Question: Is it possible to just use audio control and hide others from html5 video controls bar?
I want to hide control bar and just use audio turn off/on button. I read <URL> but can't find the solution.
Is it possible to change css positions audio mute button? i marked on this picture.
<URL>

Edit: Do we have any chance to change video control's css and re-style them for our needs?
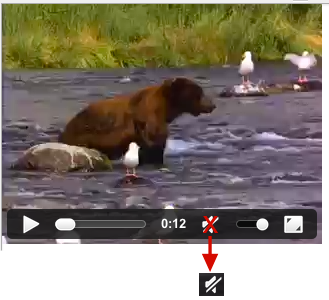
Answer: You can style the native controls to some extend by addressing the Shadow DOM, using browser vendor specific pseudo element selectors like 'video::-webkit-media-controls-panel', but--like @heff said--these controls differ between browsers, and building your own offers more control. Remember: html[5] Video is more than just the 'video' tag; it comes with a nice (JavaScript) API.